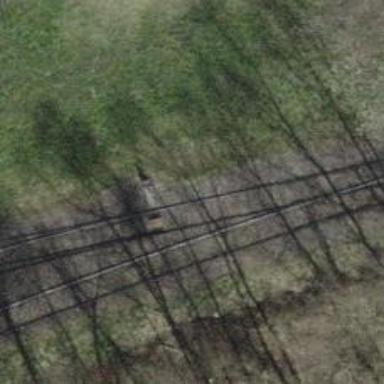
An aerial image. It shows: Railway switch.